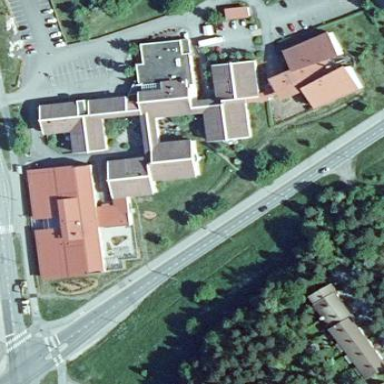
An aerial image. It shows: Nursing home.